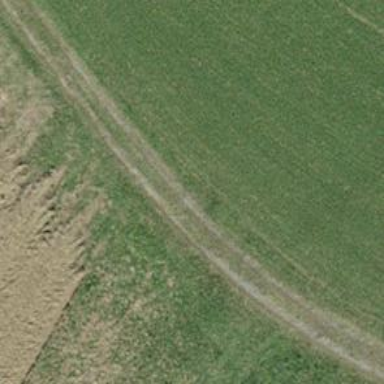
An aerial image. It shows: Track with pebblestone surface. The tracktype is grade4.